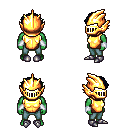
a pixel art fantasy rpg character, male body template, orc, green skin, gold chest armor, teal pants, raven curly afro hairstyle, gold helm, white cloth bracers, metal boots, four views (front, back, left, right), 2x2 character sprite sheet, small pixel art, hard edges, no anti-aliasing